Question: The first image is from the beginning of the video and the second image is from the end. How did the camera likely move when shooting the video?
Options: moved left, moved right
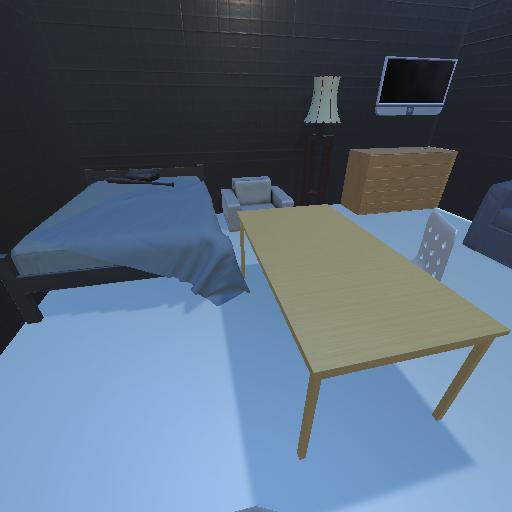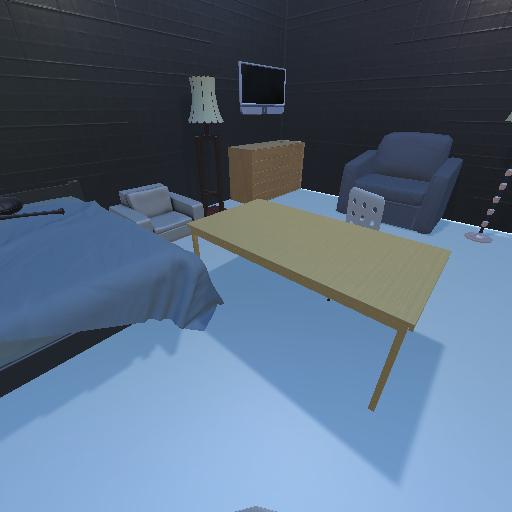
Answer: moved left